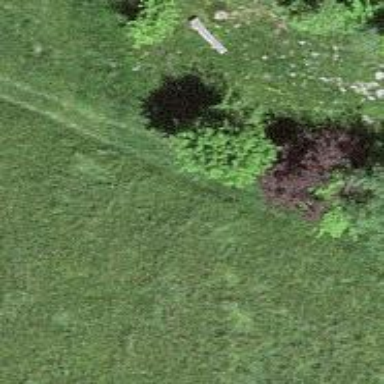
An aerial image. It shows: Grass path.